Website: crate-barrel
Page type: newsletter-management
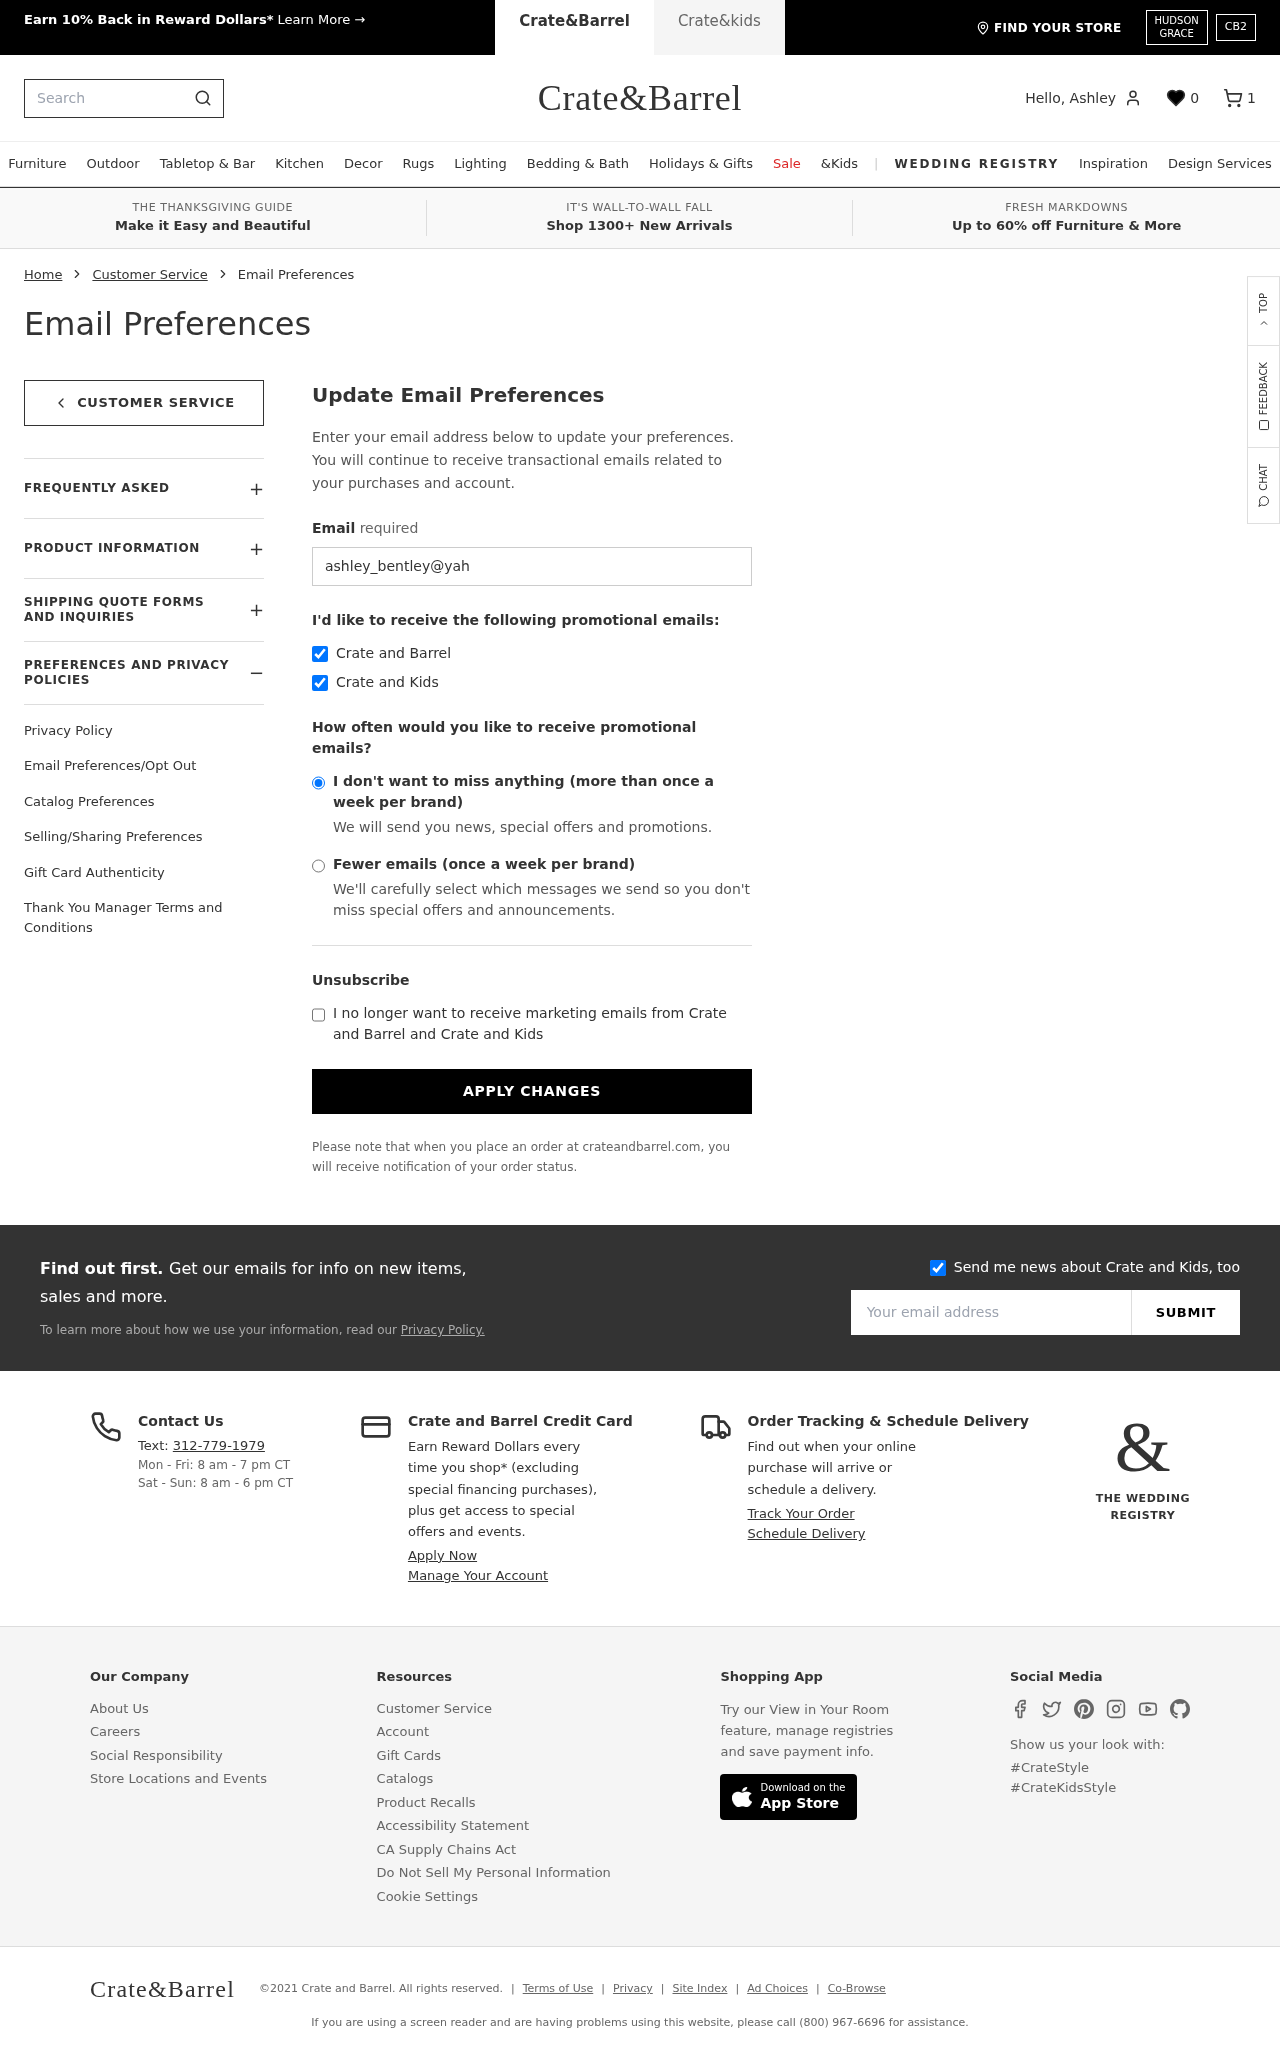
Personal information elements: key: PII_EMAIL
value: ashley_bentley@yahoo.com
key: PII_FIRSTNAME
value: Ashley
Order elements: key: ORDER_NUM_ITEMS
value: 1
Search elements: key: HEADER_SEARCH
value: Search
Other elements: key: FAVORITES_COUNT
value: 0